Field crop: maize
Growth stage: 2
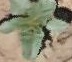
Species: datura